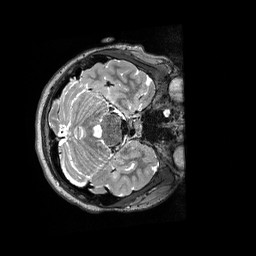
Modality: T2w
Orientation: axial
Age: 14
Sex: male
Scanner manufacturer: siemens
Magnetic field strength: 3 T
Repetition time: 3.2 s
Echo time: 0.564 s